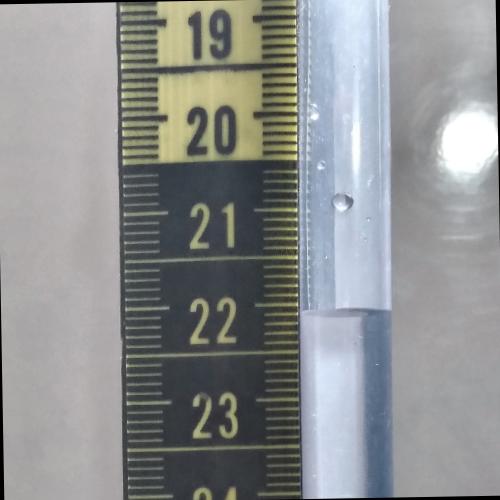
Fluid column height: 22.1 cm